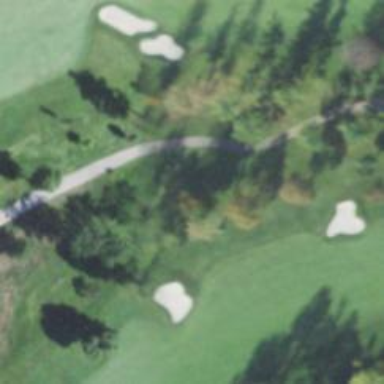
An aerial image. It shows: Path for both roads and golfers.